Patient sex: M
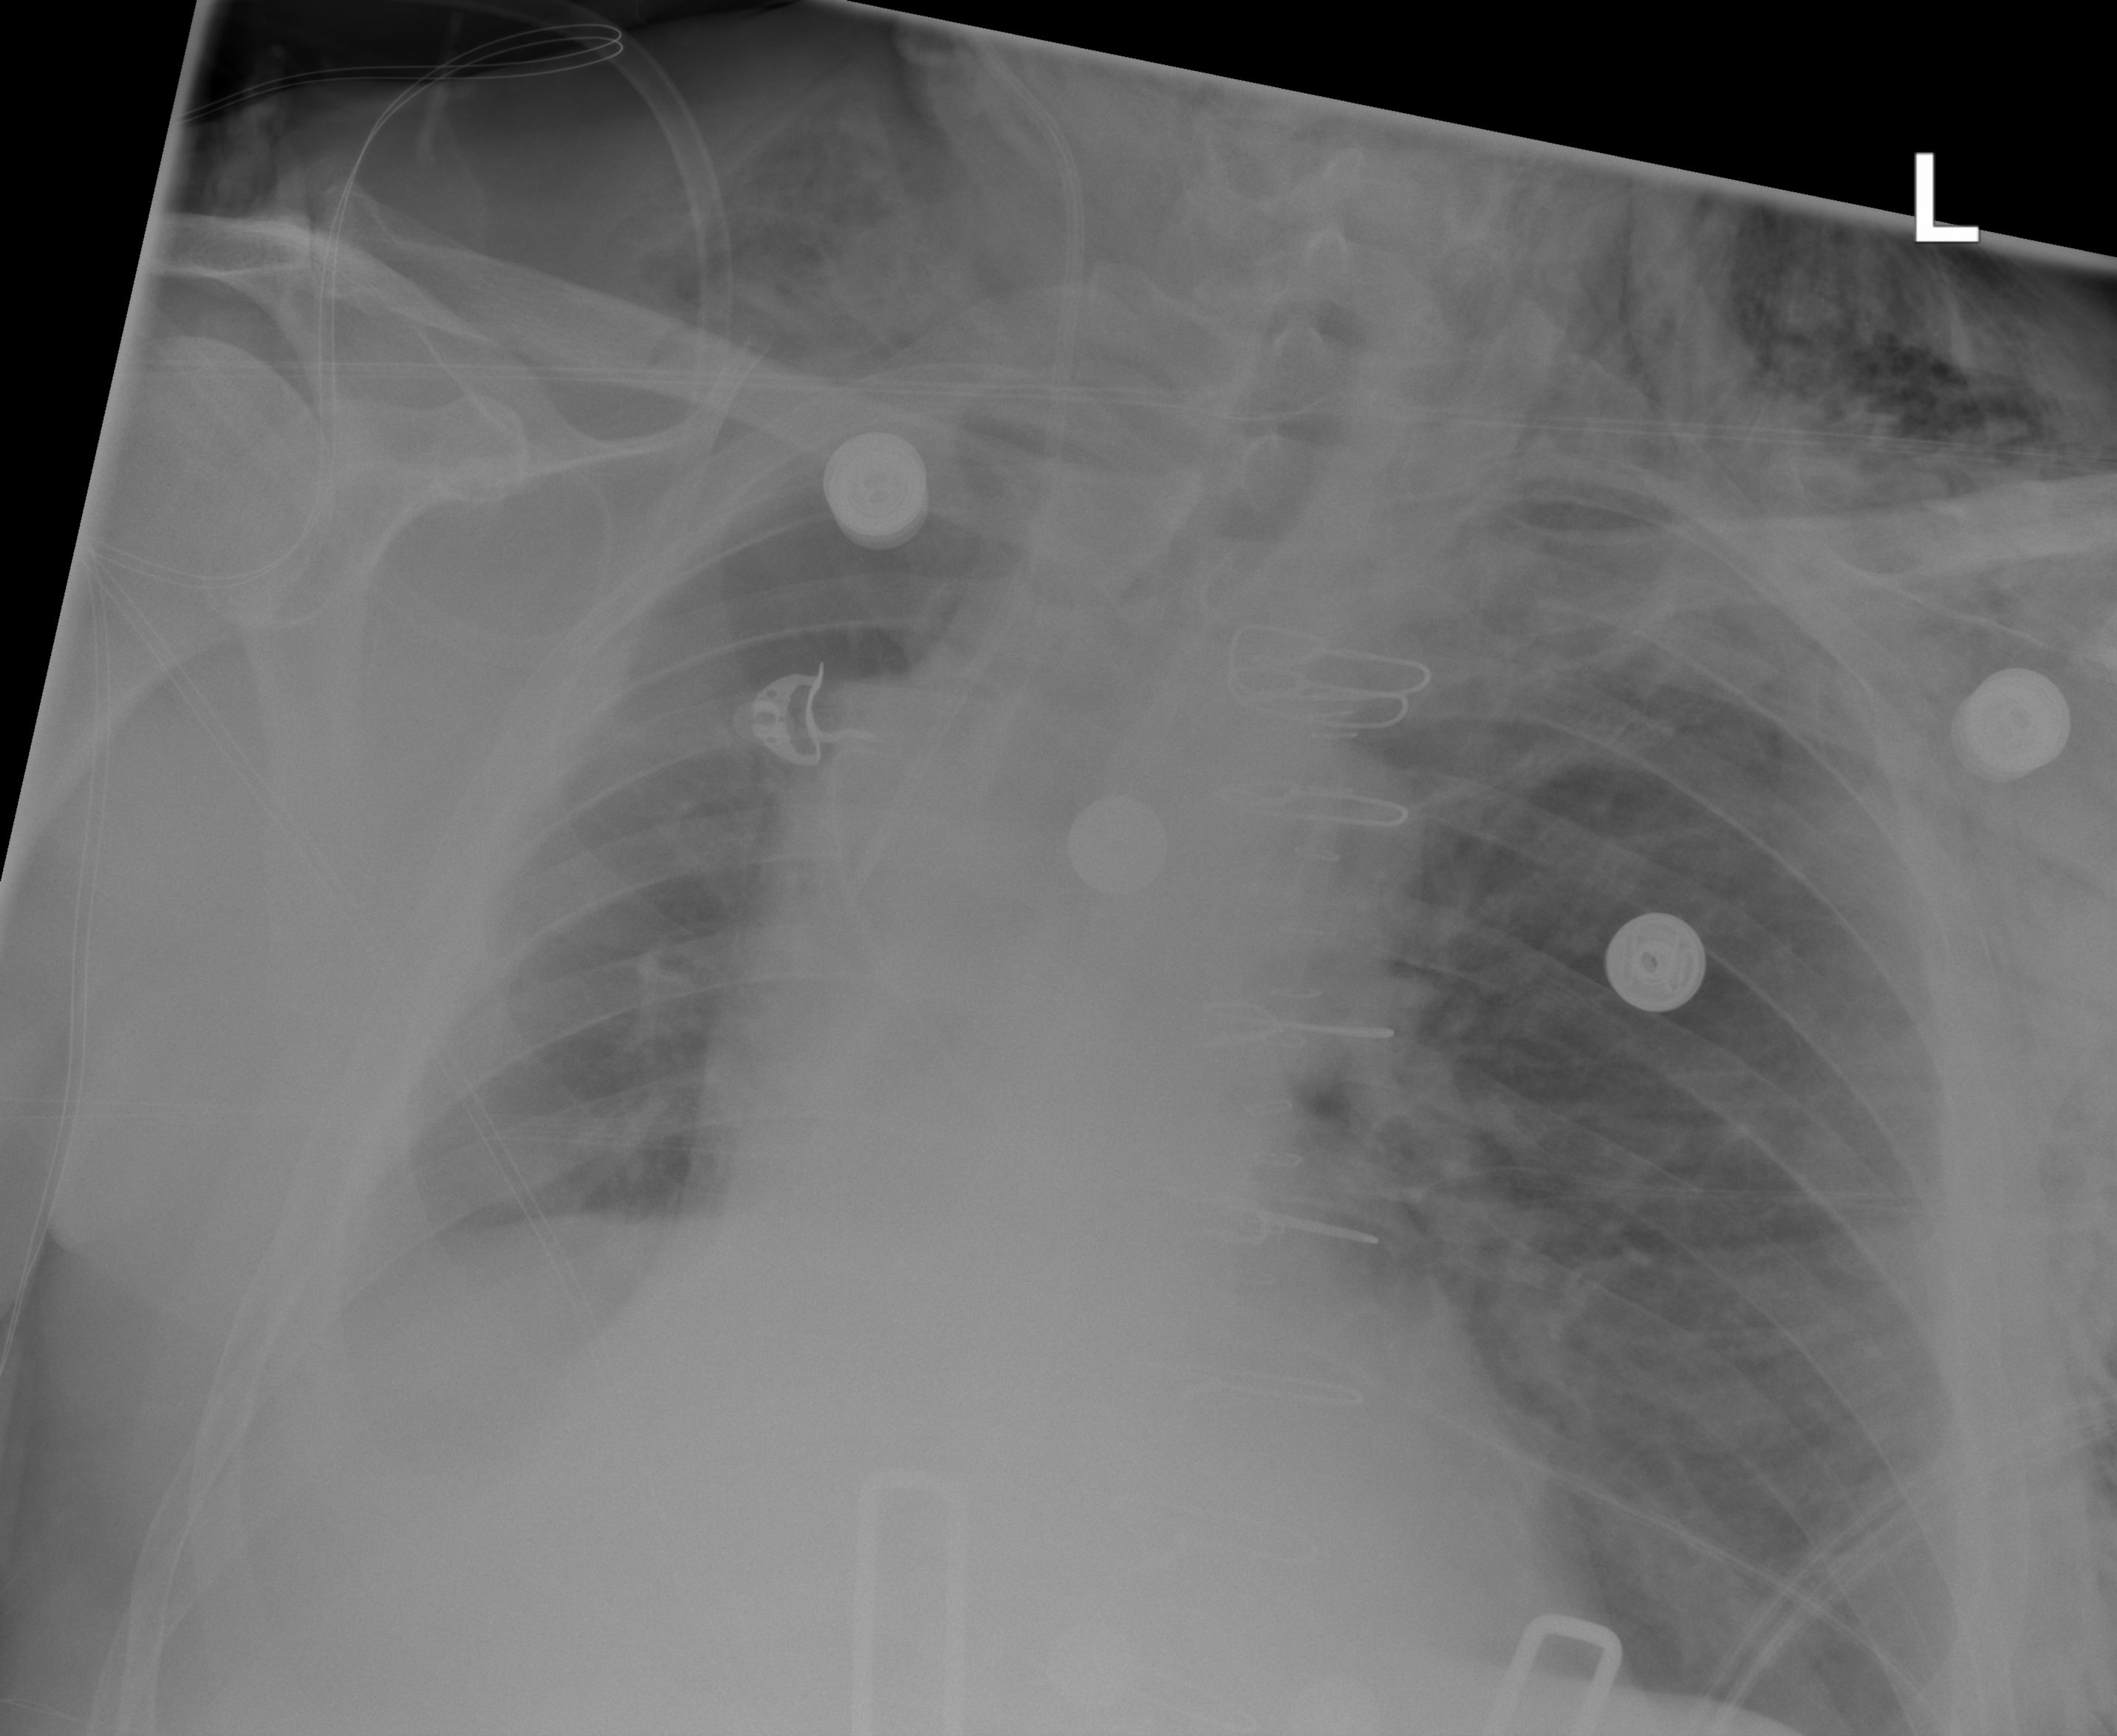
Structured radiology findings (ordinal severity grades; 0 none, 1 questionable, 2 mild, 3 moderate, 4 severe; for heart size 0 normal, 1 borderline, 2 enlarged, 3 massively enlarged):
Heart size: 2
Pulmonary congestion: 2
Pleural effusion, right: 0
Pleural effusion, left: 1
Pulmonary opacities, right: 0
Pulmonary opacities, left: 0
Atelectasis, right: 2
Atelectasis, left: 0